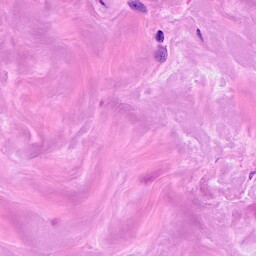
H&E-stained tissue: Breast